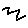
Label: zigzag